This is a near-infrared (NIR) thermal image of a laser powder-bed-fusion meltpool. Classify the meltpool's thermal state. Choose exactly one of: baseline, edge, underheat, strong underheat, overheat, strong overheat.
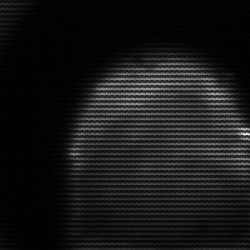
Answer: edge